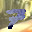
Label: 7